Field crop: maize
Growth stage: 2
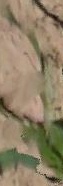
Species: maize